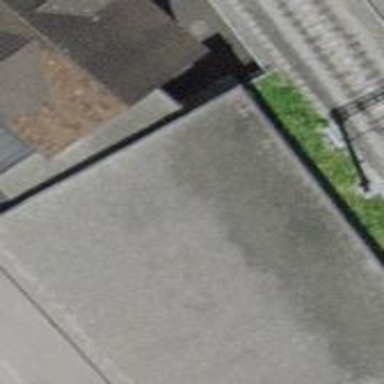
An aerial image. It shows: Commercial building.